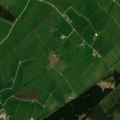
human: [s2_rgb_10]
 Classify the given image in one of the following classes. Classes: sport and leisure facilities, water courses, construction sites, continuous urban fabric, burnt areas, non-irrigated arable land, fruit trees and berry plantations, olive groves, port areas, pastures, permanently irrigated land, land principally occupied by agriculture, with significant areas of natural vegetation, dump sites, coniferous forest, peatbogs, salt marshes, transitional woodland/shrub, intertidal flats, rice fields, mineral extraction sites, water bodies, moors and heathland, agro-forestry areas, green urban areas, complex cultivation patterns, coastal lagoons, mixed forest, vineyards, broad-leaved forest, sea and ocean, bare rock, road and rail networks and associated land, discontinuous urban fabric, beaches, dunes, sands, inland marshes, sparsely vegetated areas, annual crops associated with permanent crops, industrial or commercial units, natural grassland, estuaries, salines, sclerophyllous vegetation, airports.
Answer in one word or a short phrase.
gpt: pastures, coniferous forest